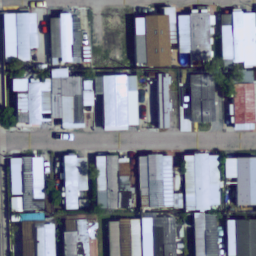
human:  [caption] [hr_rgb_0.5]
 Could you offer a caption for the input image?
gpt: Lots of mobile homes arranged very neatly surrounded in the mobile home park .

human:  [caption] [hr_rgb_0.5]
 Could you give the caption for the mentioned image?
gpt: Many mobile homes are closed to each other in the mobile home park .

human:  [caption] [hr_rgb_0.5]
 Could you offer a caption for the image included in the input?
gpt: Many mobile homes arranged in lines in the mobile home park .

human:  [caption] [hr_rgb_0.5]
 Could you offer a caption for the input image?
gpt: Many mobile homes arranged in lines in the mobile home park and some roads go through this area .

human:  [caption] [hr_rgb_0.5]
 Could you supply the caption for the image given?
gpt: Lots of mobile homes are closed to each other and some roads go through this area .